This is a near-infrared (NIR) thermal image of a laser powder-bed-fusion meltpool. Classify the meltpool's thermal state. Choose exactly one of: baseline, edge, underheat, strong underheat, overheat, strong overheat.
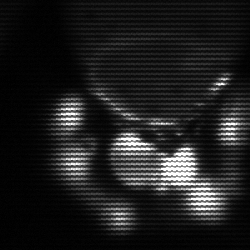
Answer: edge